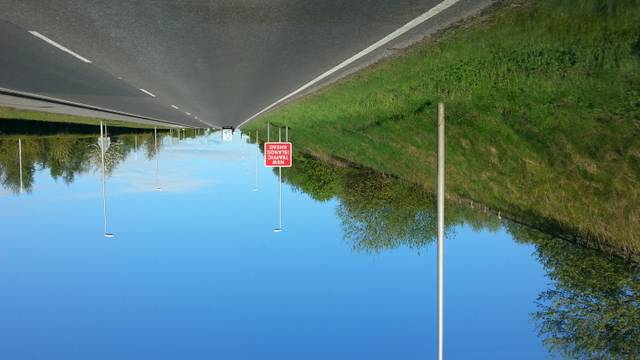
Region: United Kingdom
Coordinates: 53.125, -1.219